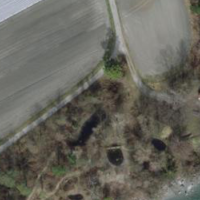
EUNIS habitat code: 44
Species observed at this site:
Anax imperator
Bufo bufo
Sympetrum danae
Polygonia c-album
Lymnaea stagnalis
Sympetrum striolatum
Cornus sanguinea
Bombus hortorum
Turdus merula